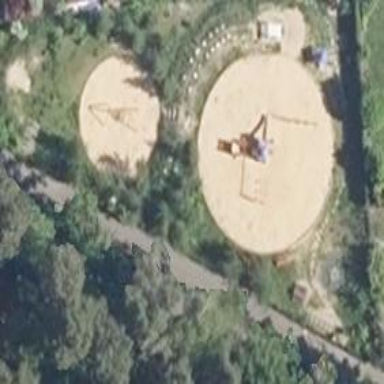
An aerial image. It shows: Playground area for leisure land.